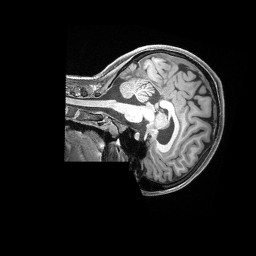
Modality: T1w
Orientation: sagittal
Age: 23
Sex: female
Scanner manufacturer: siemens
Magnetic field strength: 3 T
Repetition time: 2.4 s
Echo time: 0.00228 s